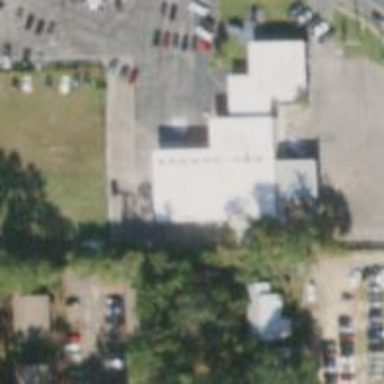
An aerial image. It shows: Commercial building with car shop.